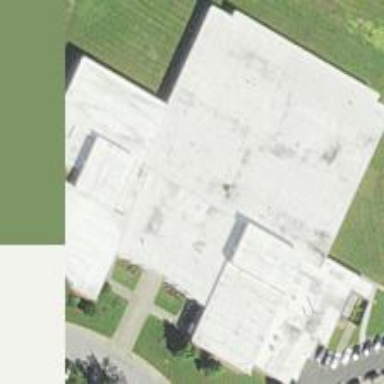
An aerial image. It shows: School building.